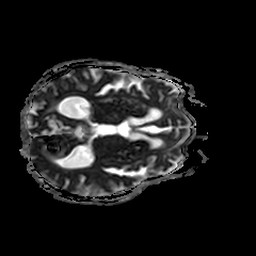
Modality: ADC
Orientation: axial
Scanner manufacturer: philips
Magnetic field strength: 3 T
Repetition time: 3.08 s
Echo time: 0.076 s